Question: When Rational Functional Tester runs a script, it shows the current script name, line number, and method.

When I run my own code or external tools, line number and method name remain empty.
How to send these informations to the playback window?
I have some time-consuming jobs (checks on PDFs, database I/O, file transfers over network) and would like to update the status (the method name) at the beginning of each small job, to be sure that things are proceeding.
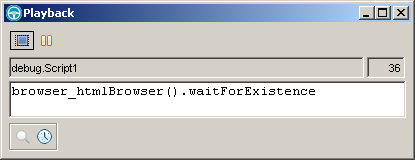
Answer: You can use the following code :
'''
IPlaybackMonitor pbMonitor = (IPlaybackMonitor)ServiceBroker.getServiceBroker().findService(IPlaybackMonitor.class.getName());
if ( pbMonitor != null )
pbMonitor.setDescription(IPlaybackMonitor.RUNNING, "MyTestCode");
'''